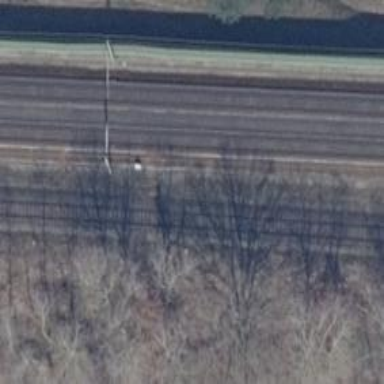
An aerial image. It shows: Railway signal.